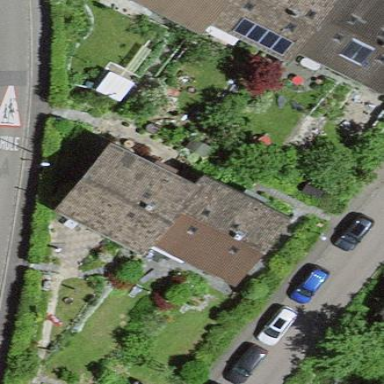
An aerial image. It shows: Semi-detached house.